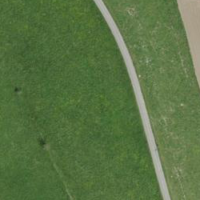
EUNIS habitat code: 24
Species observed at this site:
Prunella vulgaris